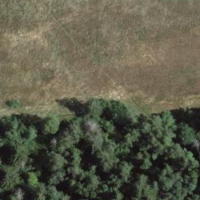
EUNIS habitat code: 52
Species observed at this site:
Cardamine pratensis
Lamium maculatum